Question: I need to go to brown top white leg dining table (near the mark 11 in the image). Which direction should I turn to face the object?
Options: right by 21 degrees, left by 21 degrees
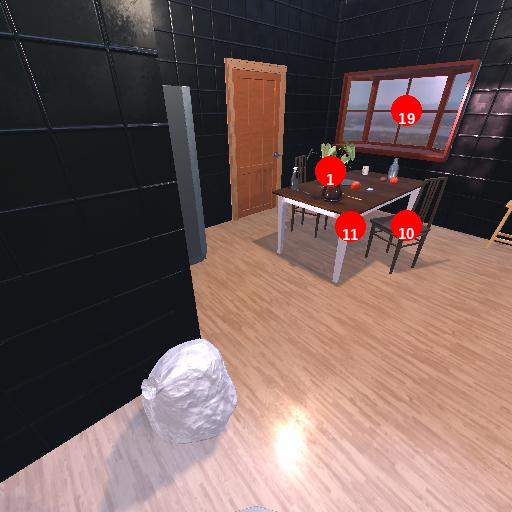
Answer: right by 21 degrees